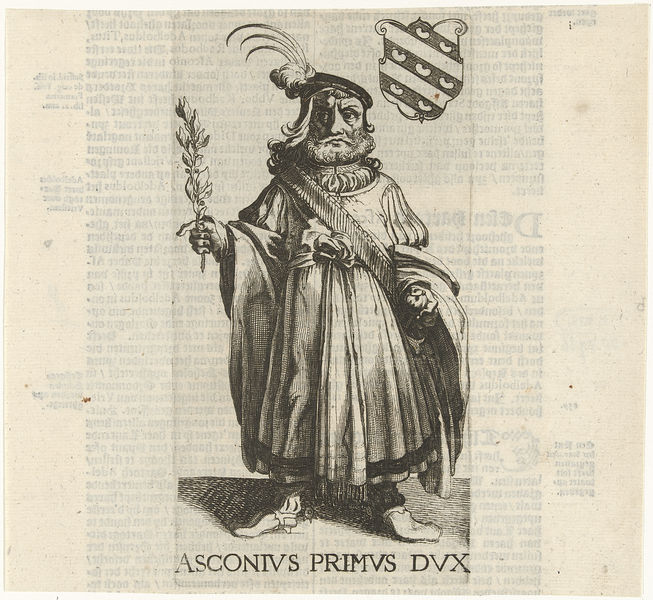
Titel: Ascon
Künstler: Simon Frisius
Standort: Amsterdam
Institution: Rijksmuseum
Schlagwörter: feder, mann, hut, schleife, bart, mantel, man, schuhe, zeigefinger, zweig, wappen, diagonale, zeigegestus